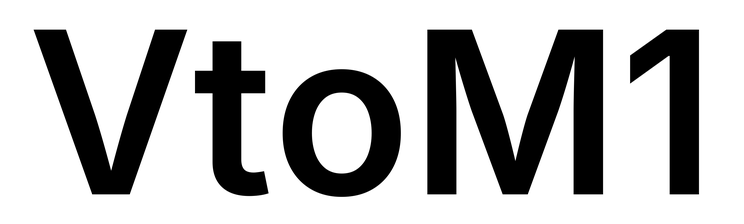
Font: Inter_SemiBold